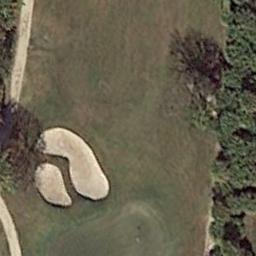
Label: golf_course